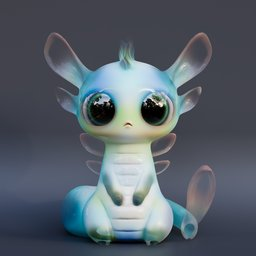
Label: animals